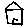
Label: house